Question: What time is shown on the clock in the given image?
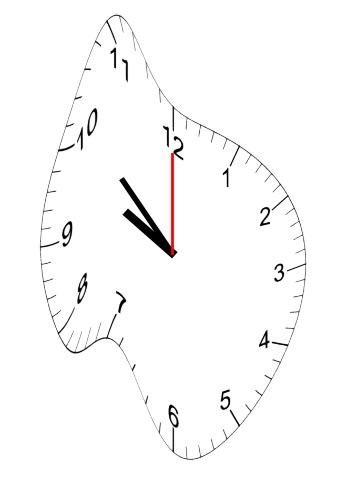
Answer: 09:52:00